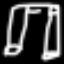
Label: pants